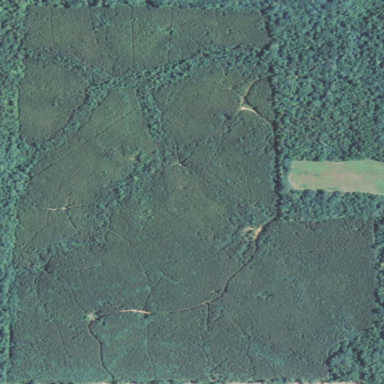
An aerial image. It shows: Forest with evergreen needle-leaved trees.